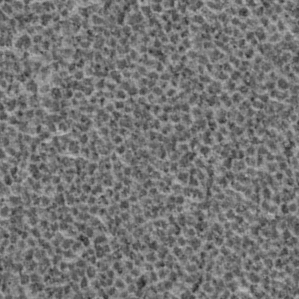
Label: frost